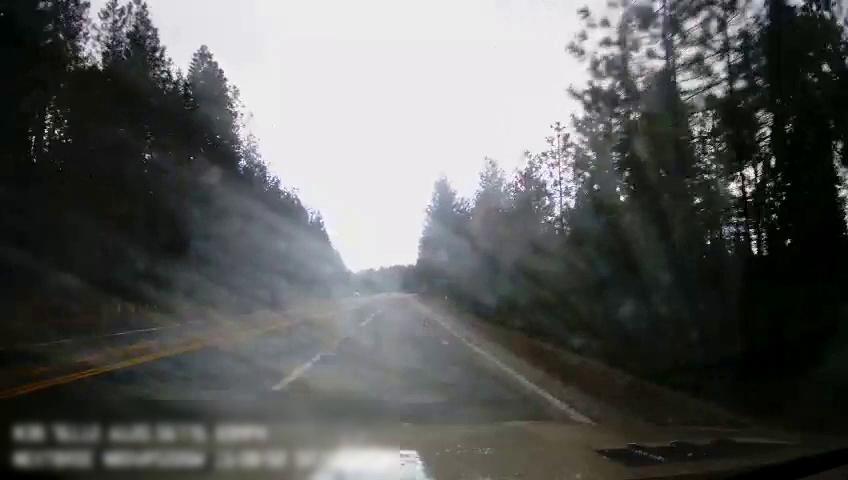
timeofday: Day
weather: Cloudy
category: Drivable Space
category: Lanes | Current Lane
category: Lanes | Current Lane
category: Lanes | Alternate Lane